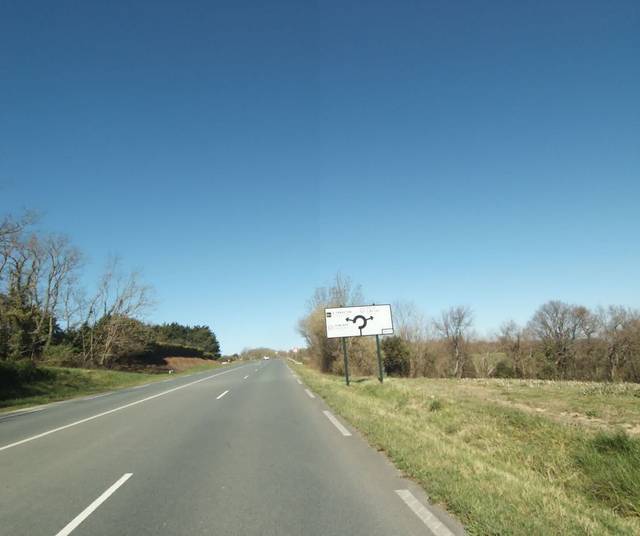
Region: France
Coordinates: 43.388, -1.7